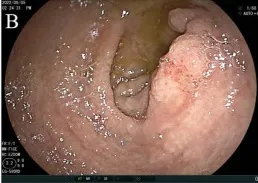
Gastroscope and histology examination (2022/09/05). , hyperemia and edema in the mucosa of gastroduodenal junction.
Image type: endoscopy (gi_endoscopy)